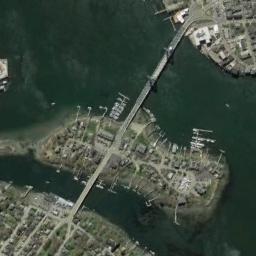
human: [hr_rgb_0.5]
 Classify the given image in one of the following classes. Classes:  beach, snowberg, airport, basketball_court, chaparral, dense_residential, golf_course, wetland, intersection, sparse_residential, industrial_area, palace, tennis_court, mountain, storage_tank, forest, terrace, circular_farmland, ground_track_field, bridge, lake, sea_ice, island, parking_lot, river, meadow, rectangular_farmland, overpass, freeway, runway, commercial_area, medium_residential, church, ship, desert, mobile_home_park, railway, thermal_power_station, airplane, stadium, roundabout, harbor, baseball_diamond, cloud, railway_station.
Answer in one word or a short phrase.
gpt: bridge